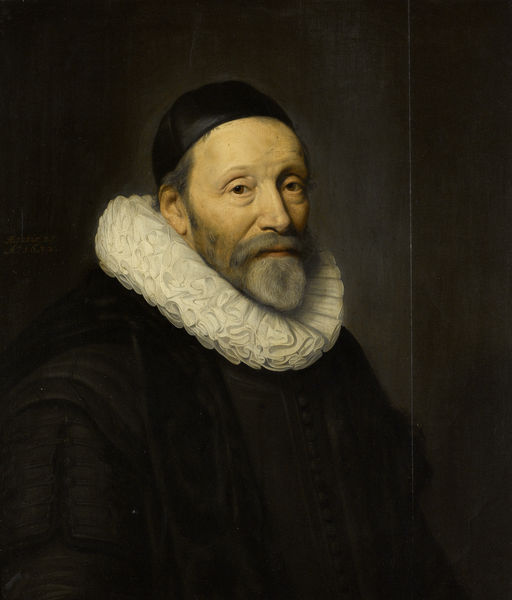
Titel: Portret van Johannes Wtenbogaert (1557-1644)
Künstler: Michiel Jansz. van Mierevelt
Standort: Amsterdam
Institution: Rijksmuseum
Schlagwörter: gelb, hut, hüte, kopfbedeckungen, mund, ohr, schwarz, stirn, weiss, bart, kappe, mütze, mützen, augen, gesicht, kragen, vollbart, halskrause, holland, portrait, mantel, lippen, renaissance, kopfbedeckung, warm, schnurbart, ernst, alter, krause, spitzbart